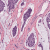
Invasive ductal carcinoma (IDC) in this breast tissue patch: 1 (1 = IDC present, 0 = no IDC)